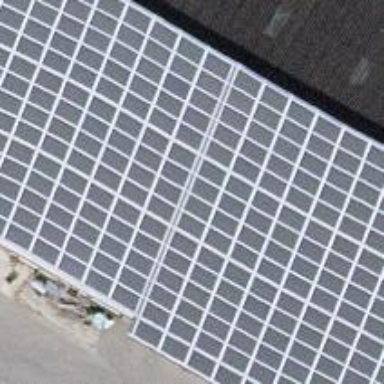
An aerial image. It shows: Solar power generator.